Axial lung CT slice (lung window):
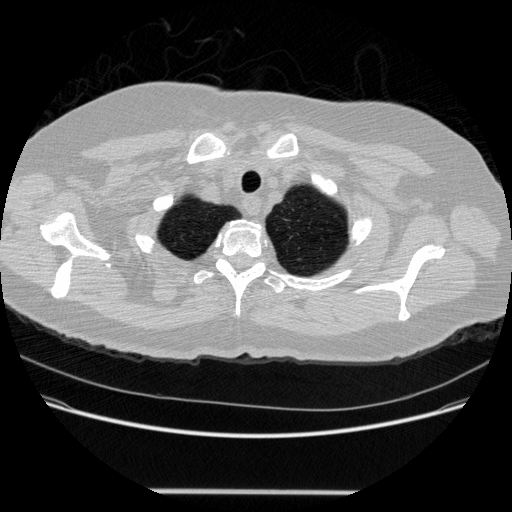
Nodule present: no